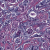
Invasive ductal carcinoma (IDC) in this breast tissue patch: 1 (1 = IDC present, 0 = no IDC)